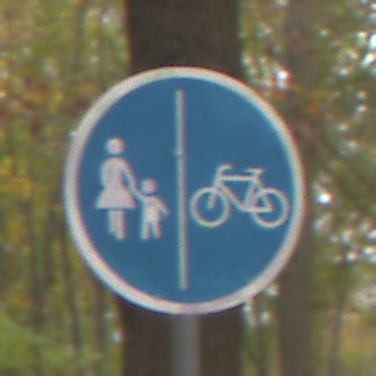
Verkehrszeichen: GetrennterRadUndGehwegRadwegRechts
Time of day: Midday
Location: Outdoor (Nature)
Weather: Overcast
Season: NotSpecified
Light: Natural